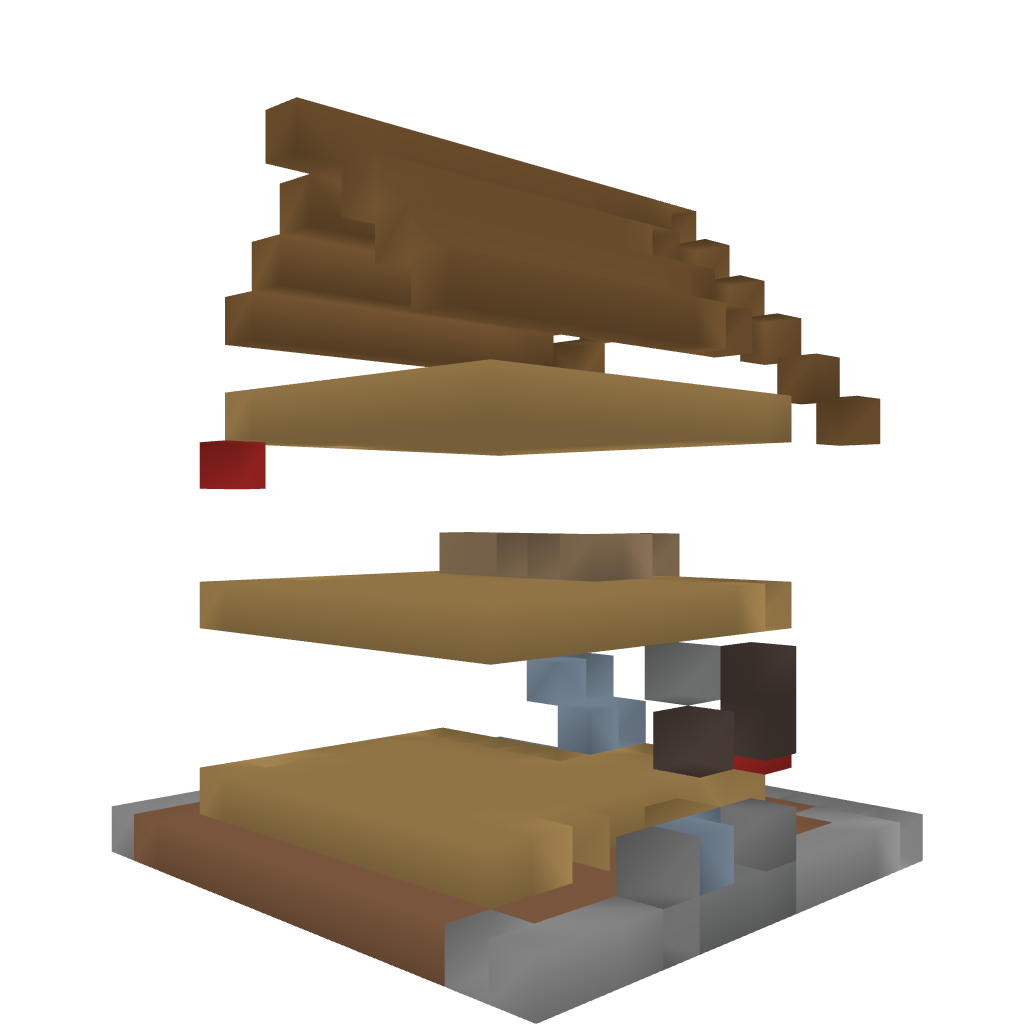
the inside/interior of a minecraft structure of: Medieval Style House II